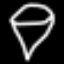
Label: diamond